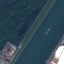
Label: River